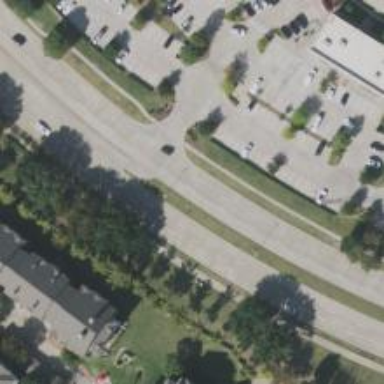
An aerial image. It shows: Secondary link road.